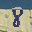
Label: 8